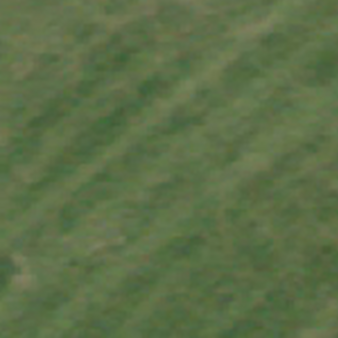
Label: other